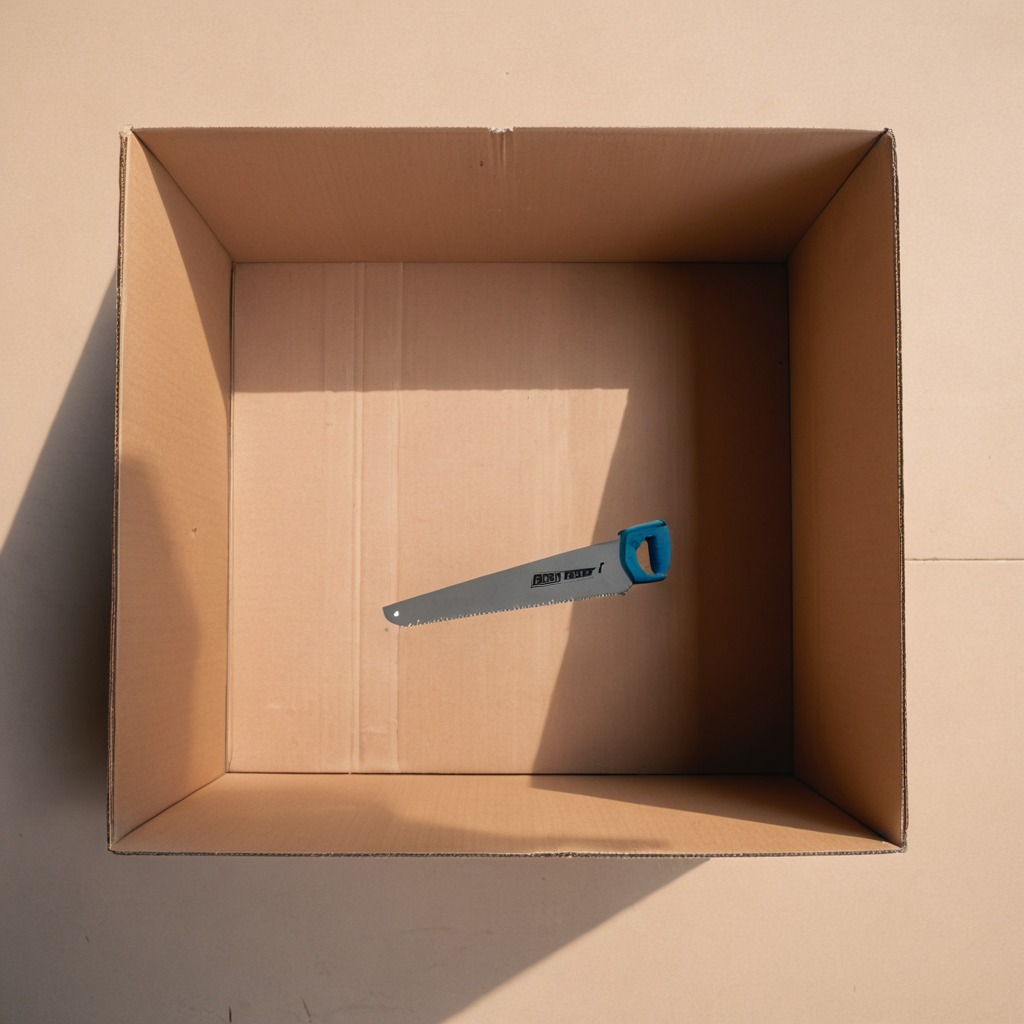
A metal saw is lying on a cardboard box surface in an outdoor workshop during daytime bright natural light soft shadows slightly creased but